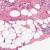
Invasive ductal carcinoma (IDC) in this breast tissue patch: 0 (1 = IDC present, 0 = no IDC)